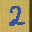
Label: 2